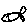
Label: fish